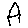
Label: triangle